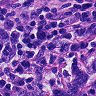
Metastatic tissue present: yes